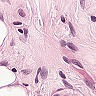
Metastatic tissue present: yes